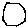
Label: hexagon